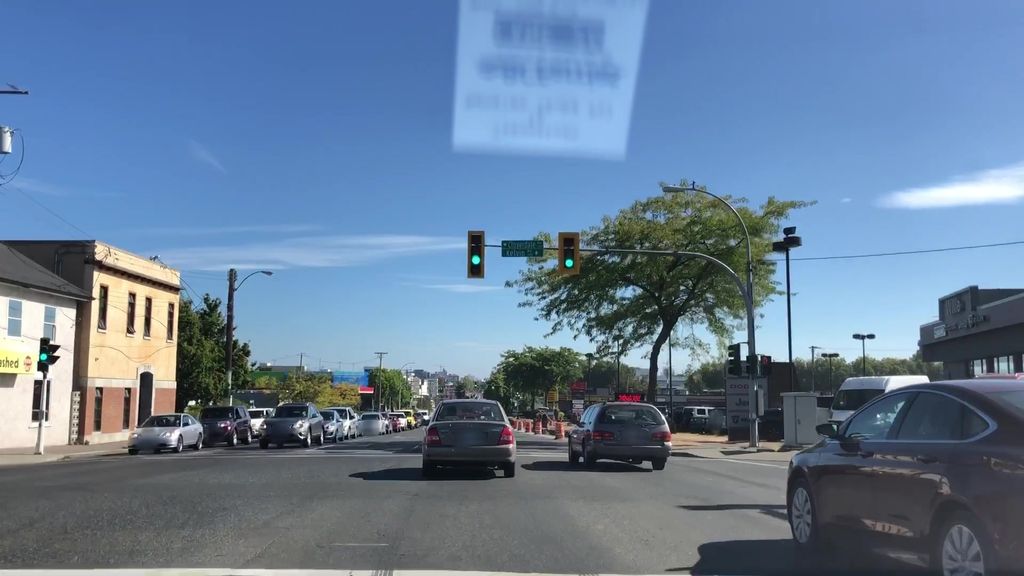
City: victoria